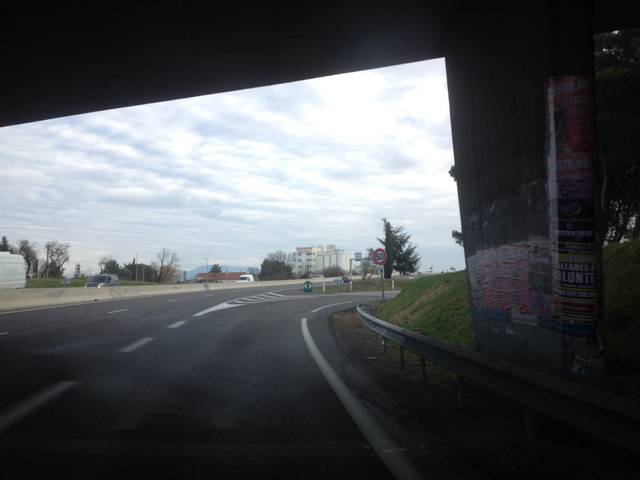
Region: France
Coordinates: 43.973, 4.858